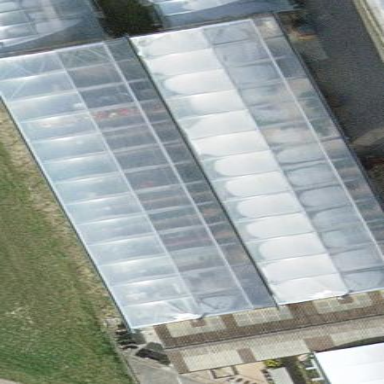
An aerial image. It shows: Greenhouse.